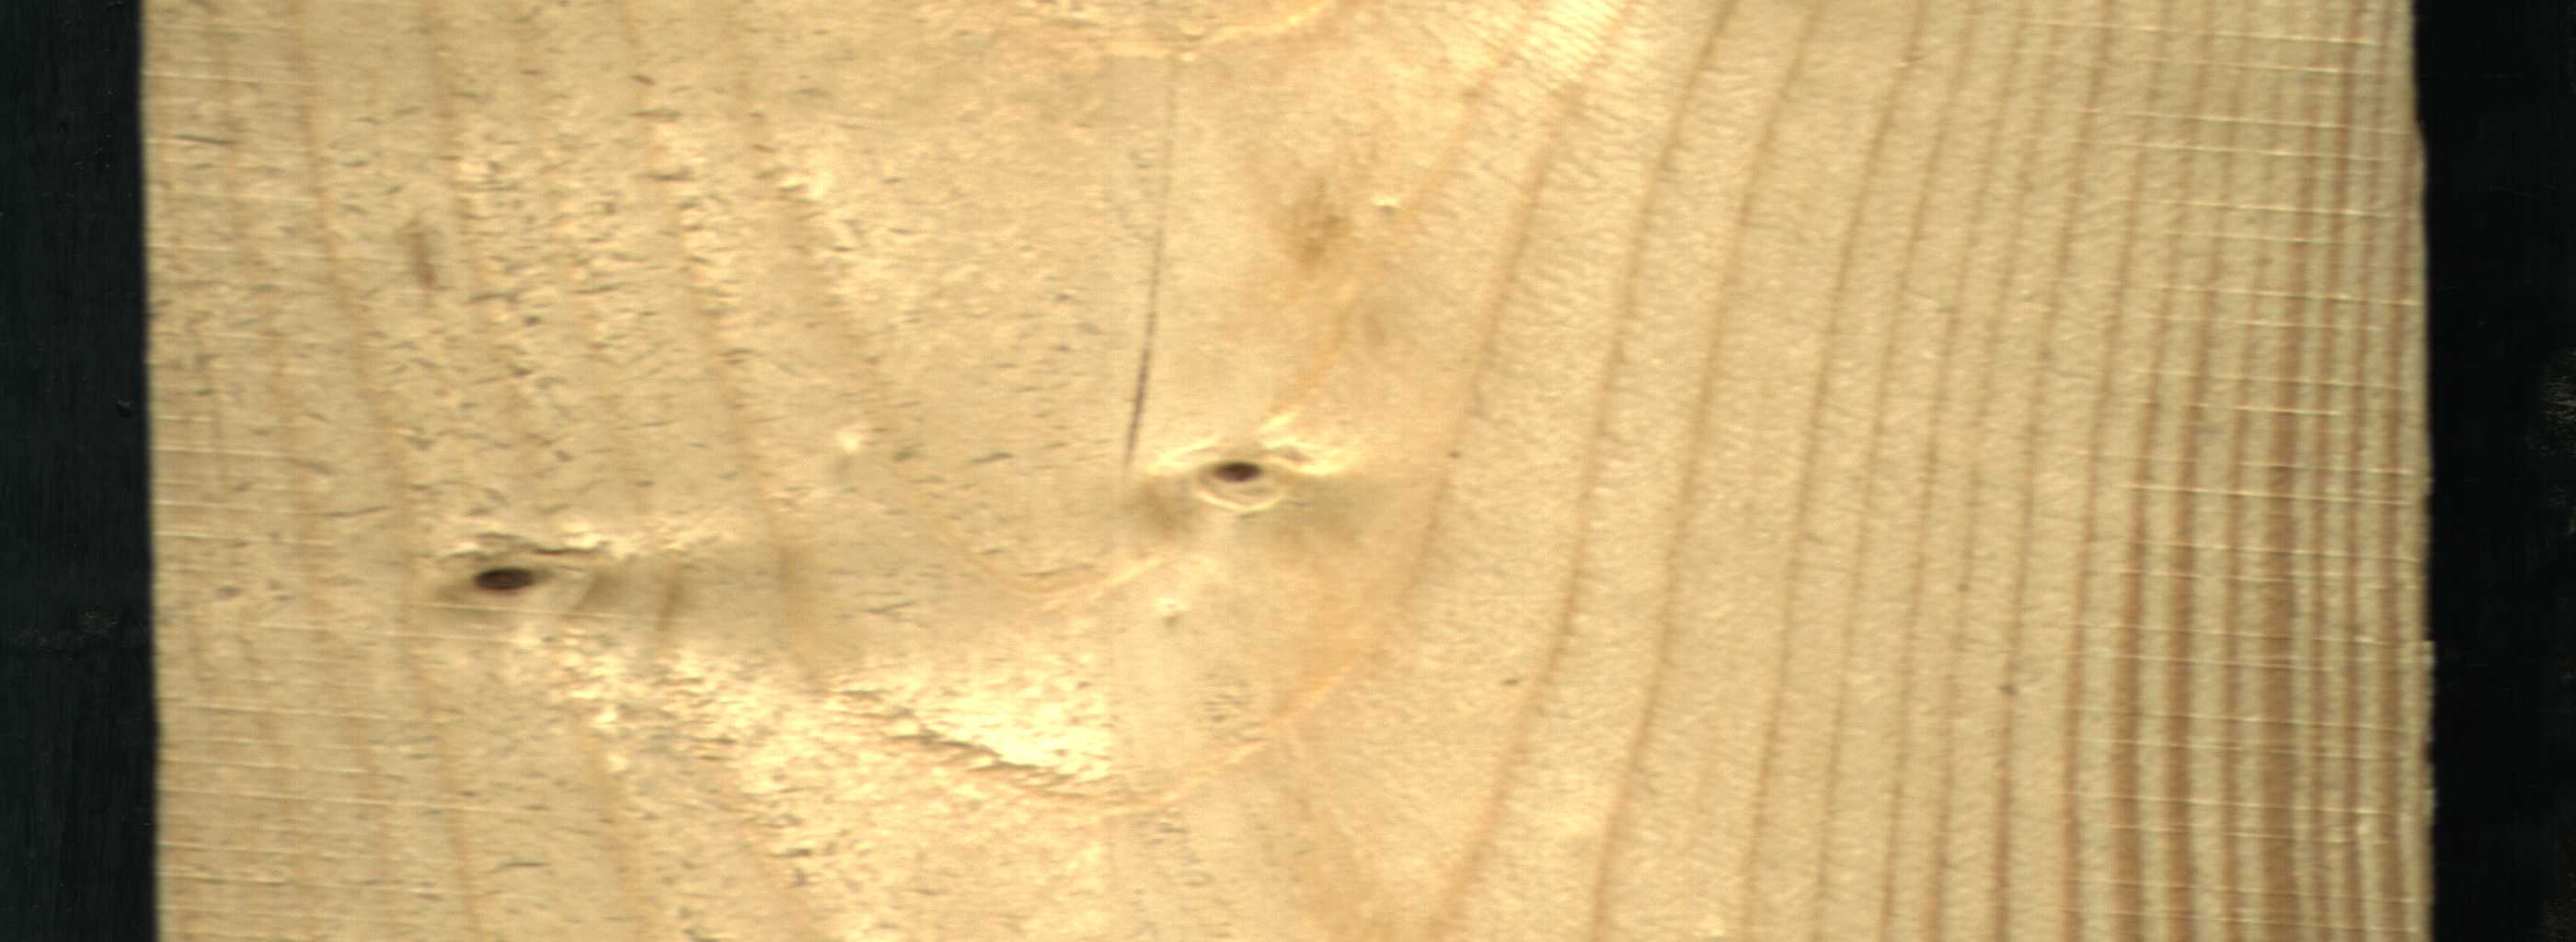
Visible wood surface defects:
Dead_Knot
Dead_Knot